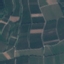
Label: PermanentCrop